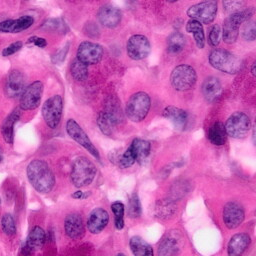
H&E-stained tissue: Pancreatic